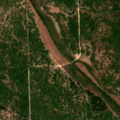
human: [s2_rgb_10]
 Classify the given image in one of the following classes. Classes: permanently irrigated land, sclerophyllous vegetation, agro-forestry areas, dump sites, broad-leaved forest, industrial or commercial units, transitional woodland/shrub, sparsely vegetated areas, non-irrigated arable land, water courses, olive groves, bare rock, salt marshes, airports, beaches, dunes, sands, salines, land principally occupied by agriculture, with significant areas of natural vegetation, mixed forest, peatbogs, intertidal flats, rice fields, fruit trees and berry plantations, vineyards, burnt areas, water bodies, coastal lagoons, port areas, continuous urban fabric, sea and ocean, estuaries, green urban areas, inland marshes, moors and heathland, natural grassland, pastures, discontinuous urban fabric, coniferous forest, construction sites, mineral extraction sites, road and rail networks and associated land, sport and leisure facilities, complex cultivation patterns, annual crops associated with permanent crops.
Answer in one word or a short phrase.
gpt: continuous urban fabric